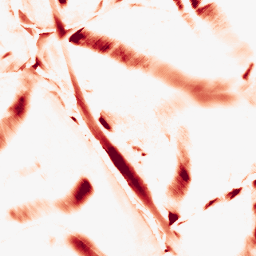
Category: morphological
Decomposition family: morphological_diamond
Decomposition parameters: operation: opening
radius: 20
Upsampling method: sinc_hamming
Upsampling parameters: scale: 8
kernel_size: 16
Upsampling scale: 8